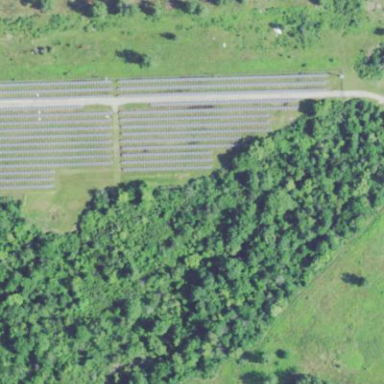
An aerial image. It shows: Solar power generator using photovoltaic panels.